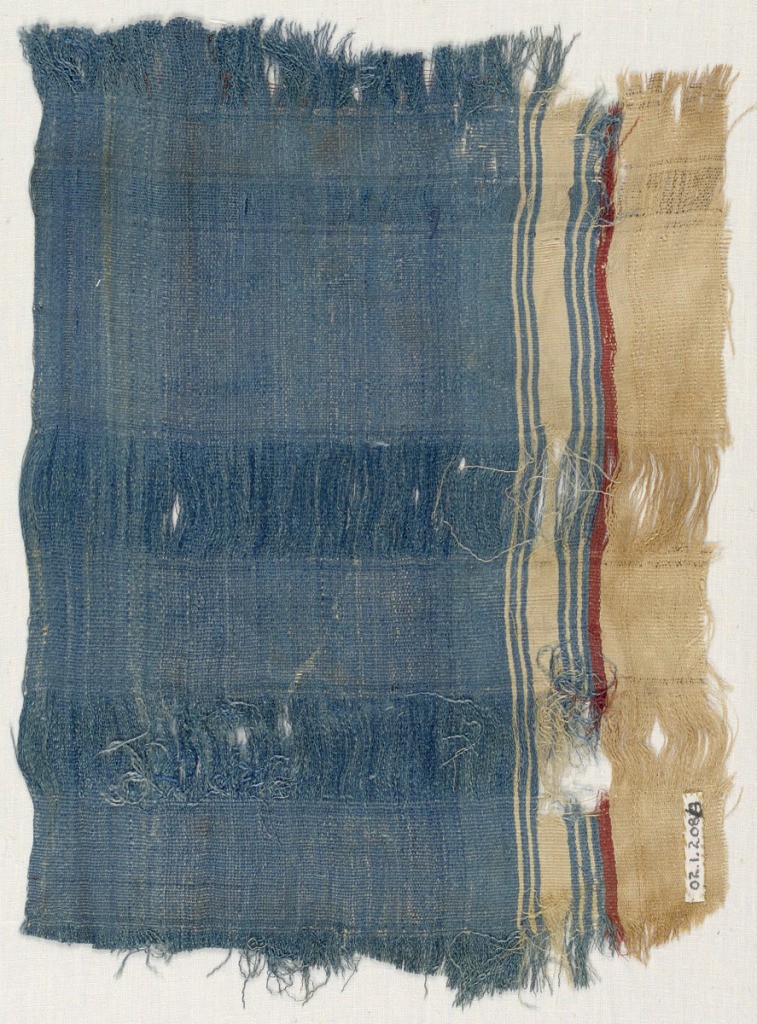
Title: Fragment
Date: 13th century
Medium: silk, linen Technique: plain weave
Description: Bands and stripes.